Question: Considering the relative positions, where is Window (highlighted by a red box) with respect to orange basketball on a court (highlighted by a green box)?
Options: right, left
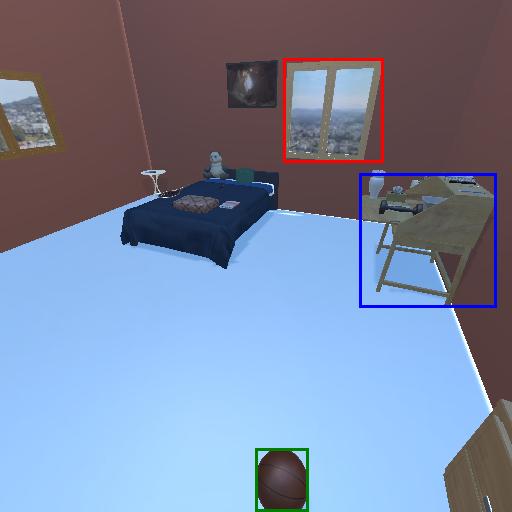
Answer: right